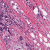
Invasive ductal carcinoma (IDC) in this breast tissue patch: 1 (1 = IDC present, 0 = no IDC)